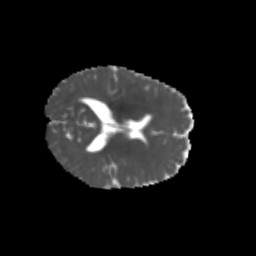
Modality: MD
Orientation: axial
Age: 6
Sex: female
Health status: healthy